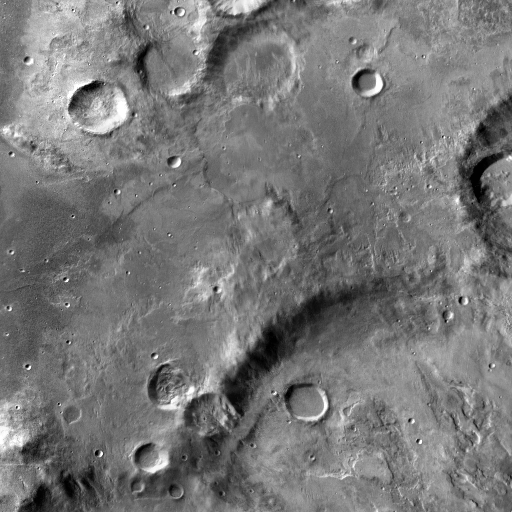
Crater classes present: Background, Other, Buried